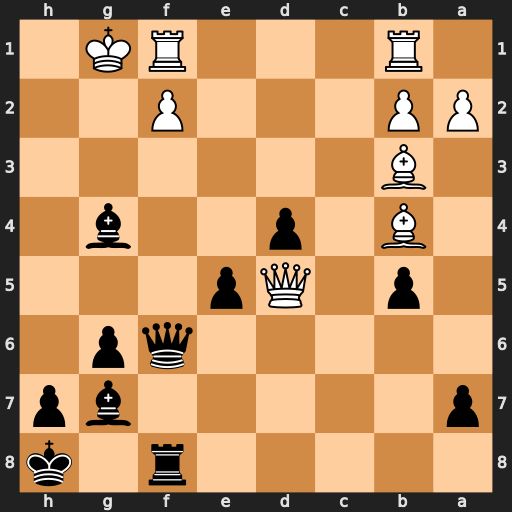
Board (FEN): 5r1k/p5bp/5qp1/1p1Qp3/1B1p2b1/1B6/PP3P2/1R3RK1
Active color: b
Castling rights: -
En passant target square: -
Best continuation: Bf3 Qxf3 Qxf3